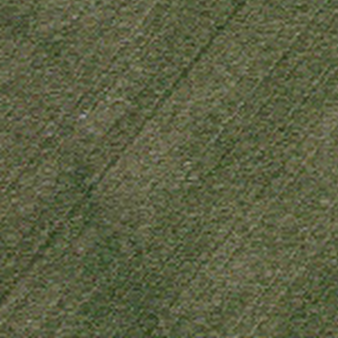
Label: other